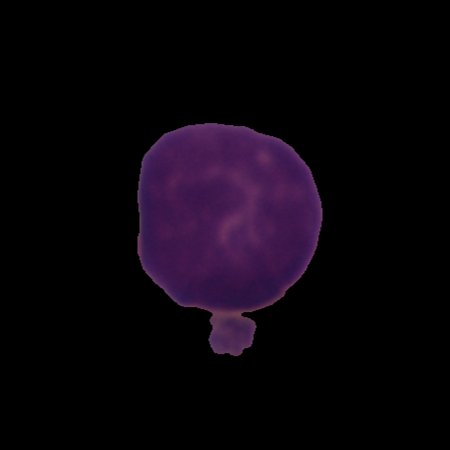
Label: healthy